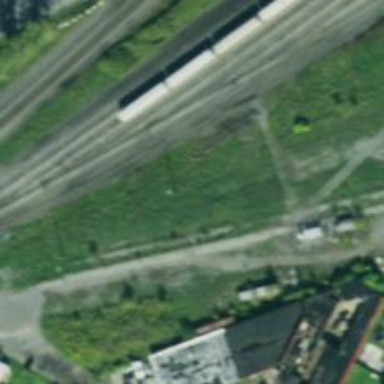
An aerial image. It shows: Abandoned railway yard is depicted.